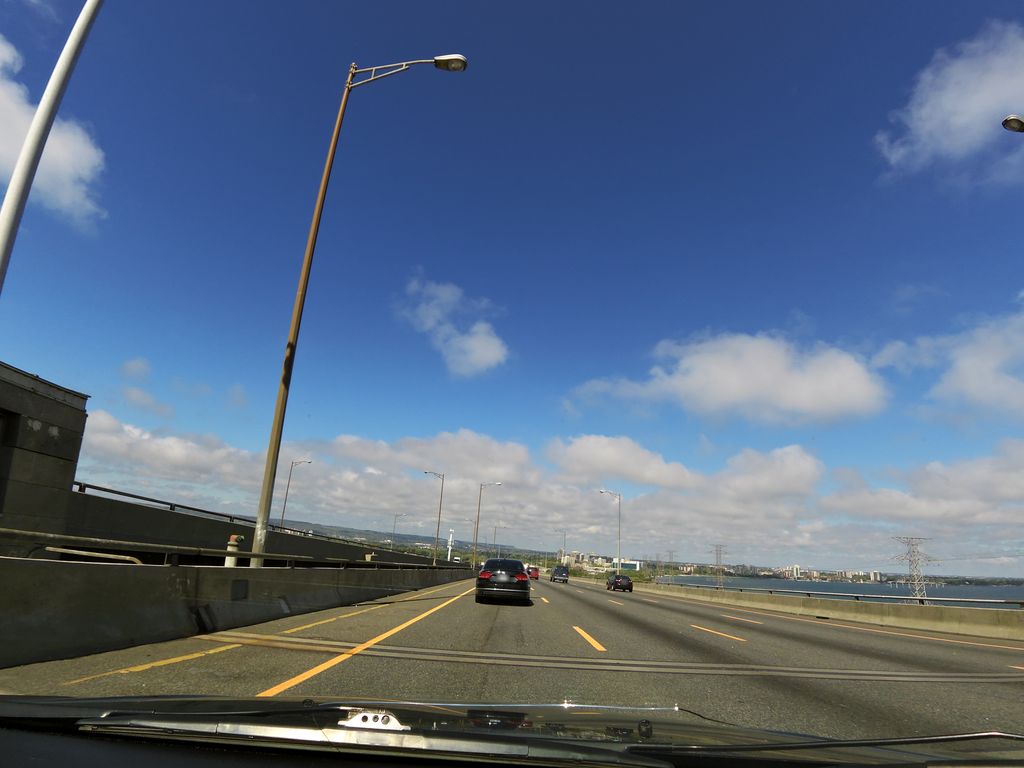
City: hamilton